Field crop: maize
Growth stage: 2
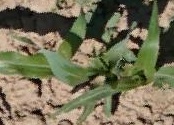
Species: maize